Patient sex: M
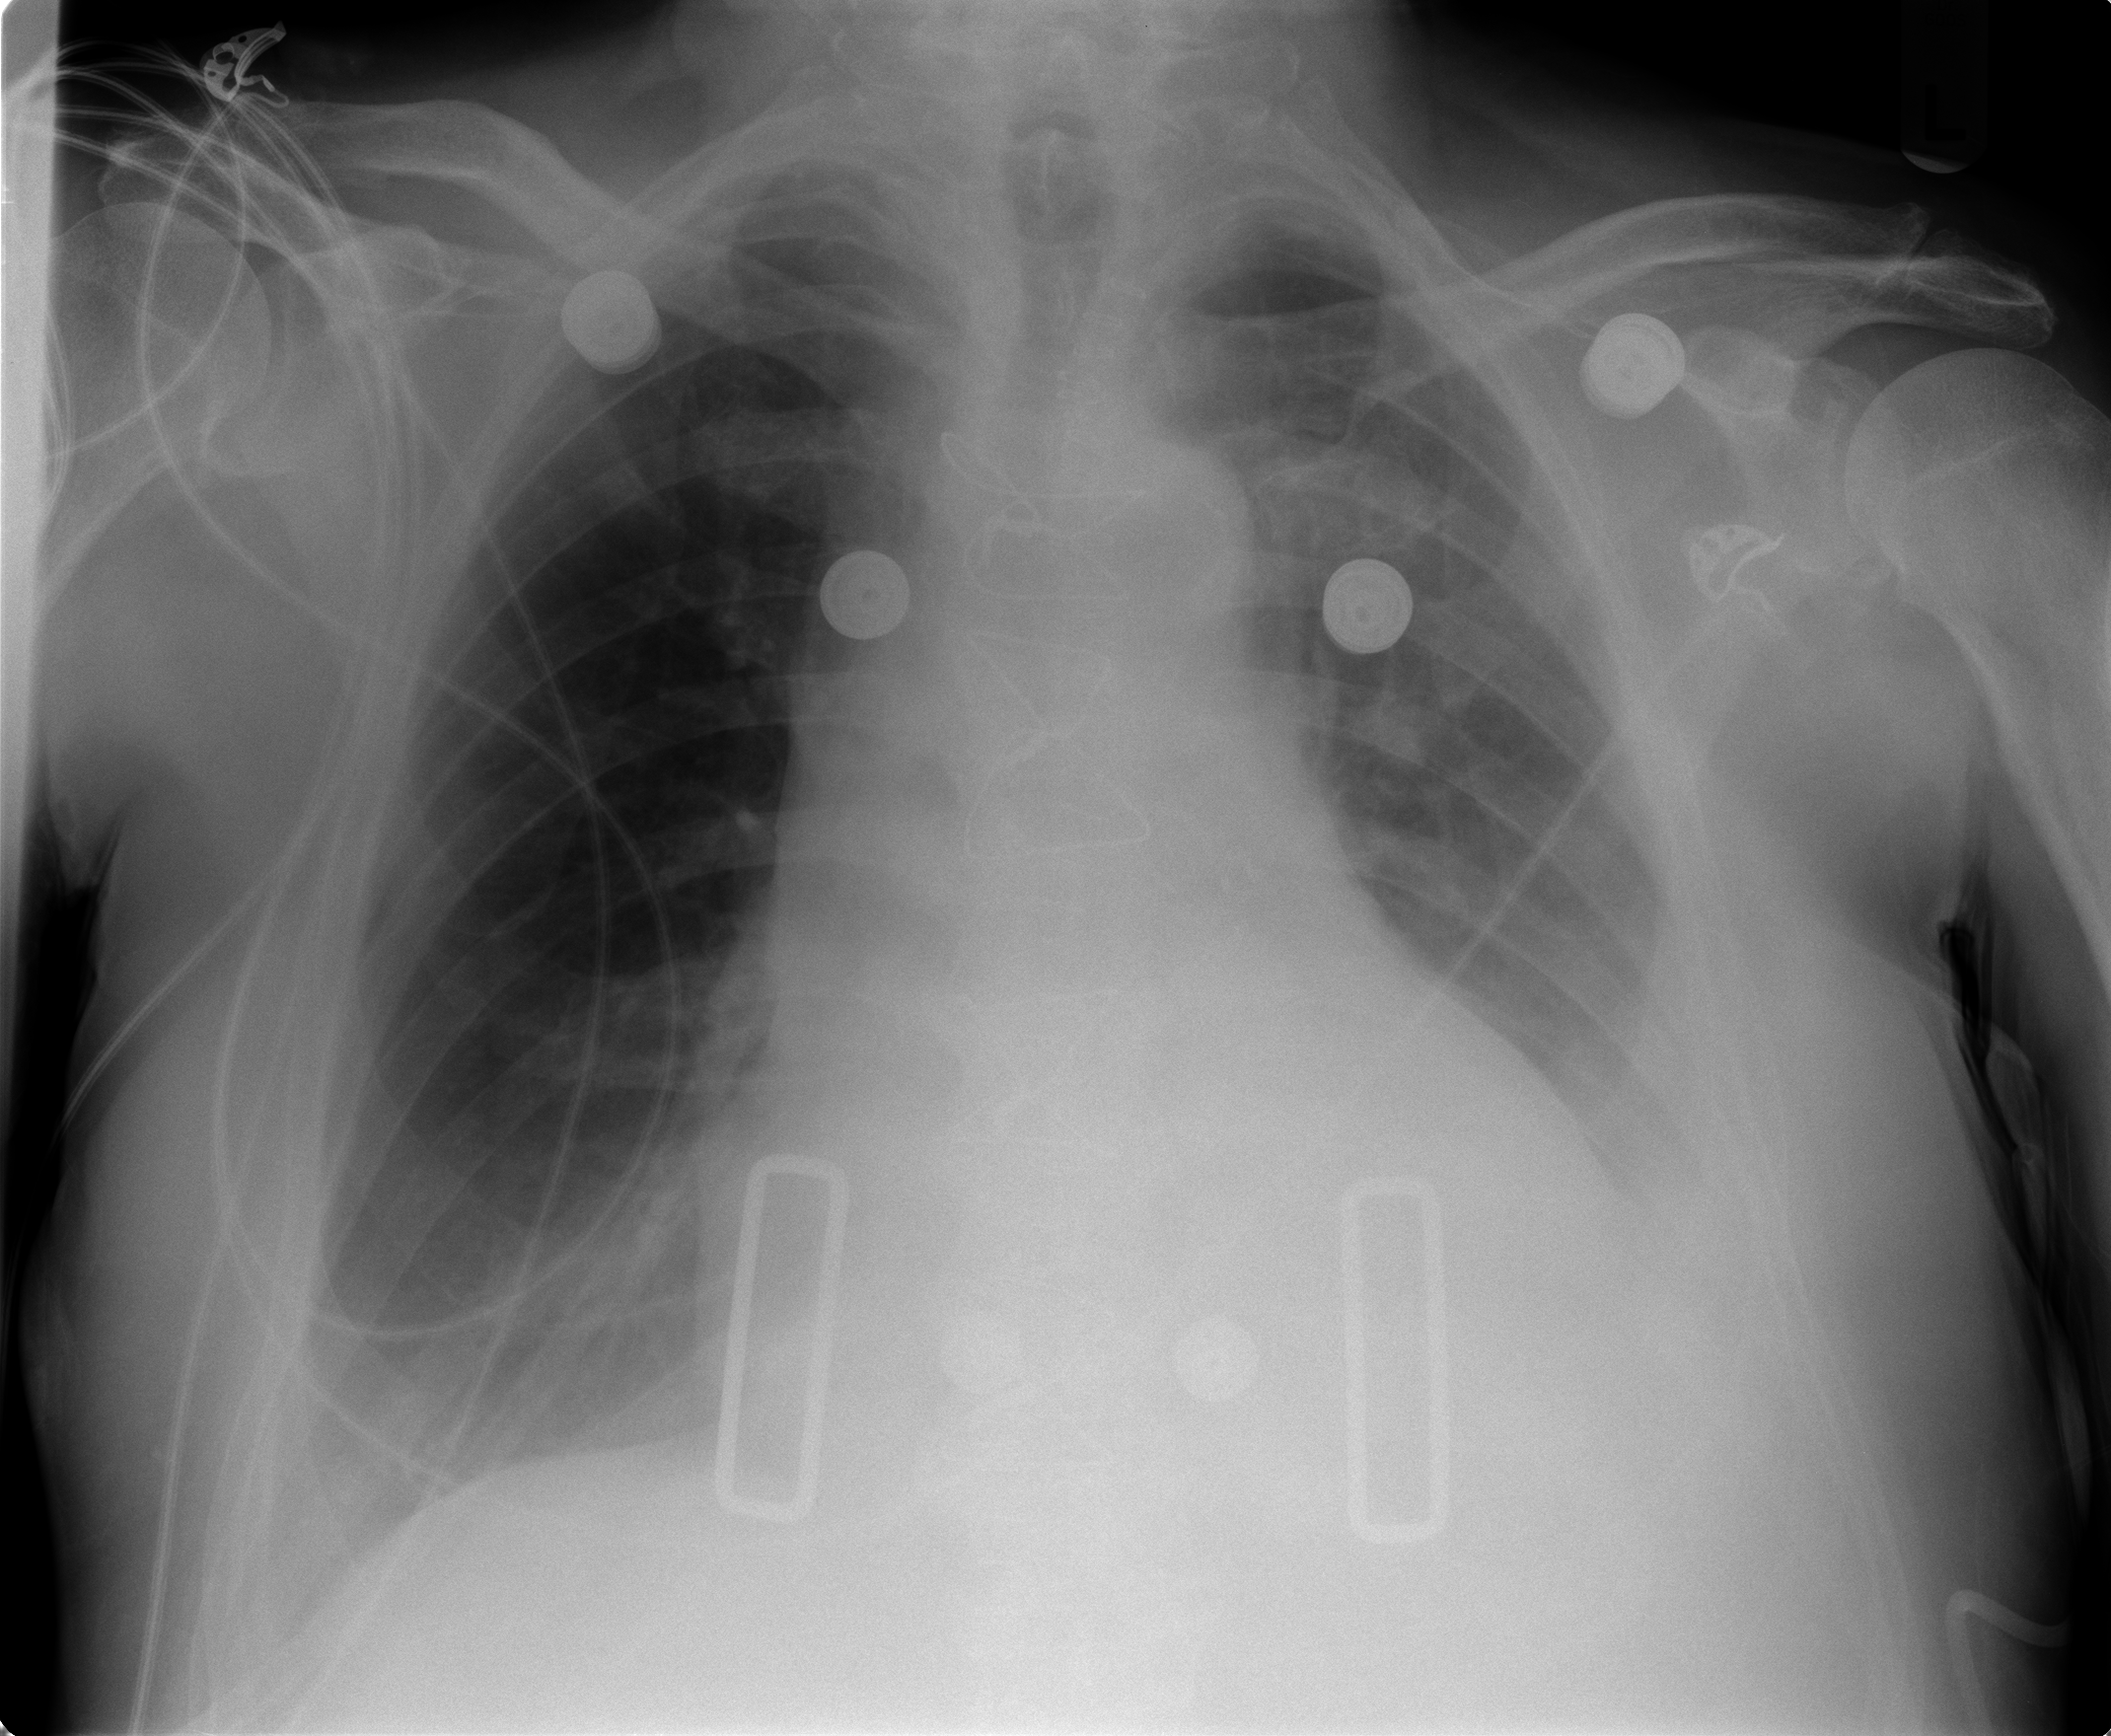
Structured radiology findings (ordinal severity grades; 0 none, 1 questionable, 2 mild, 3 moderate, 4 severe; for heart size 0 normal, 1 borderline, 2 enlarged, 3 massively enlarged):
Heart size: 2
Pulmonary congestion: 1
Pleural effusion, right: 2
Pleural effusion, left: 3
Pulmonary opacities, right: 0
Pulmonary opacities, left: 1
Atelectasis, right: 2
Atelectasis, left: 2